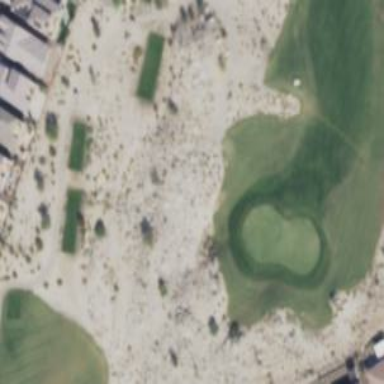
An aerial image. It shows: Pathway for golfing.